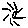
Label: sun